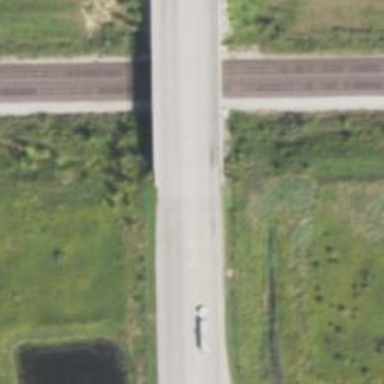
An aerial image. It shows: Secondary road.